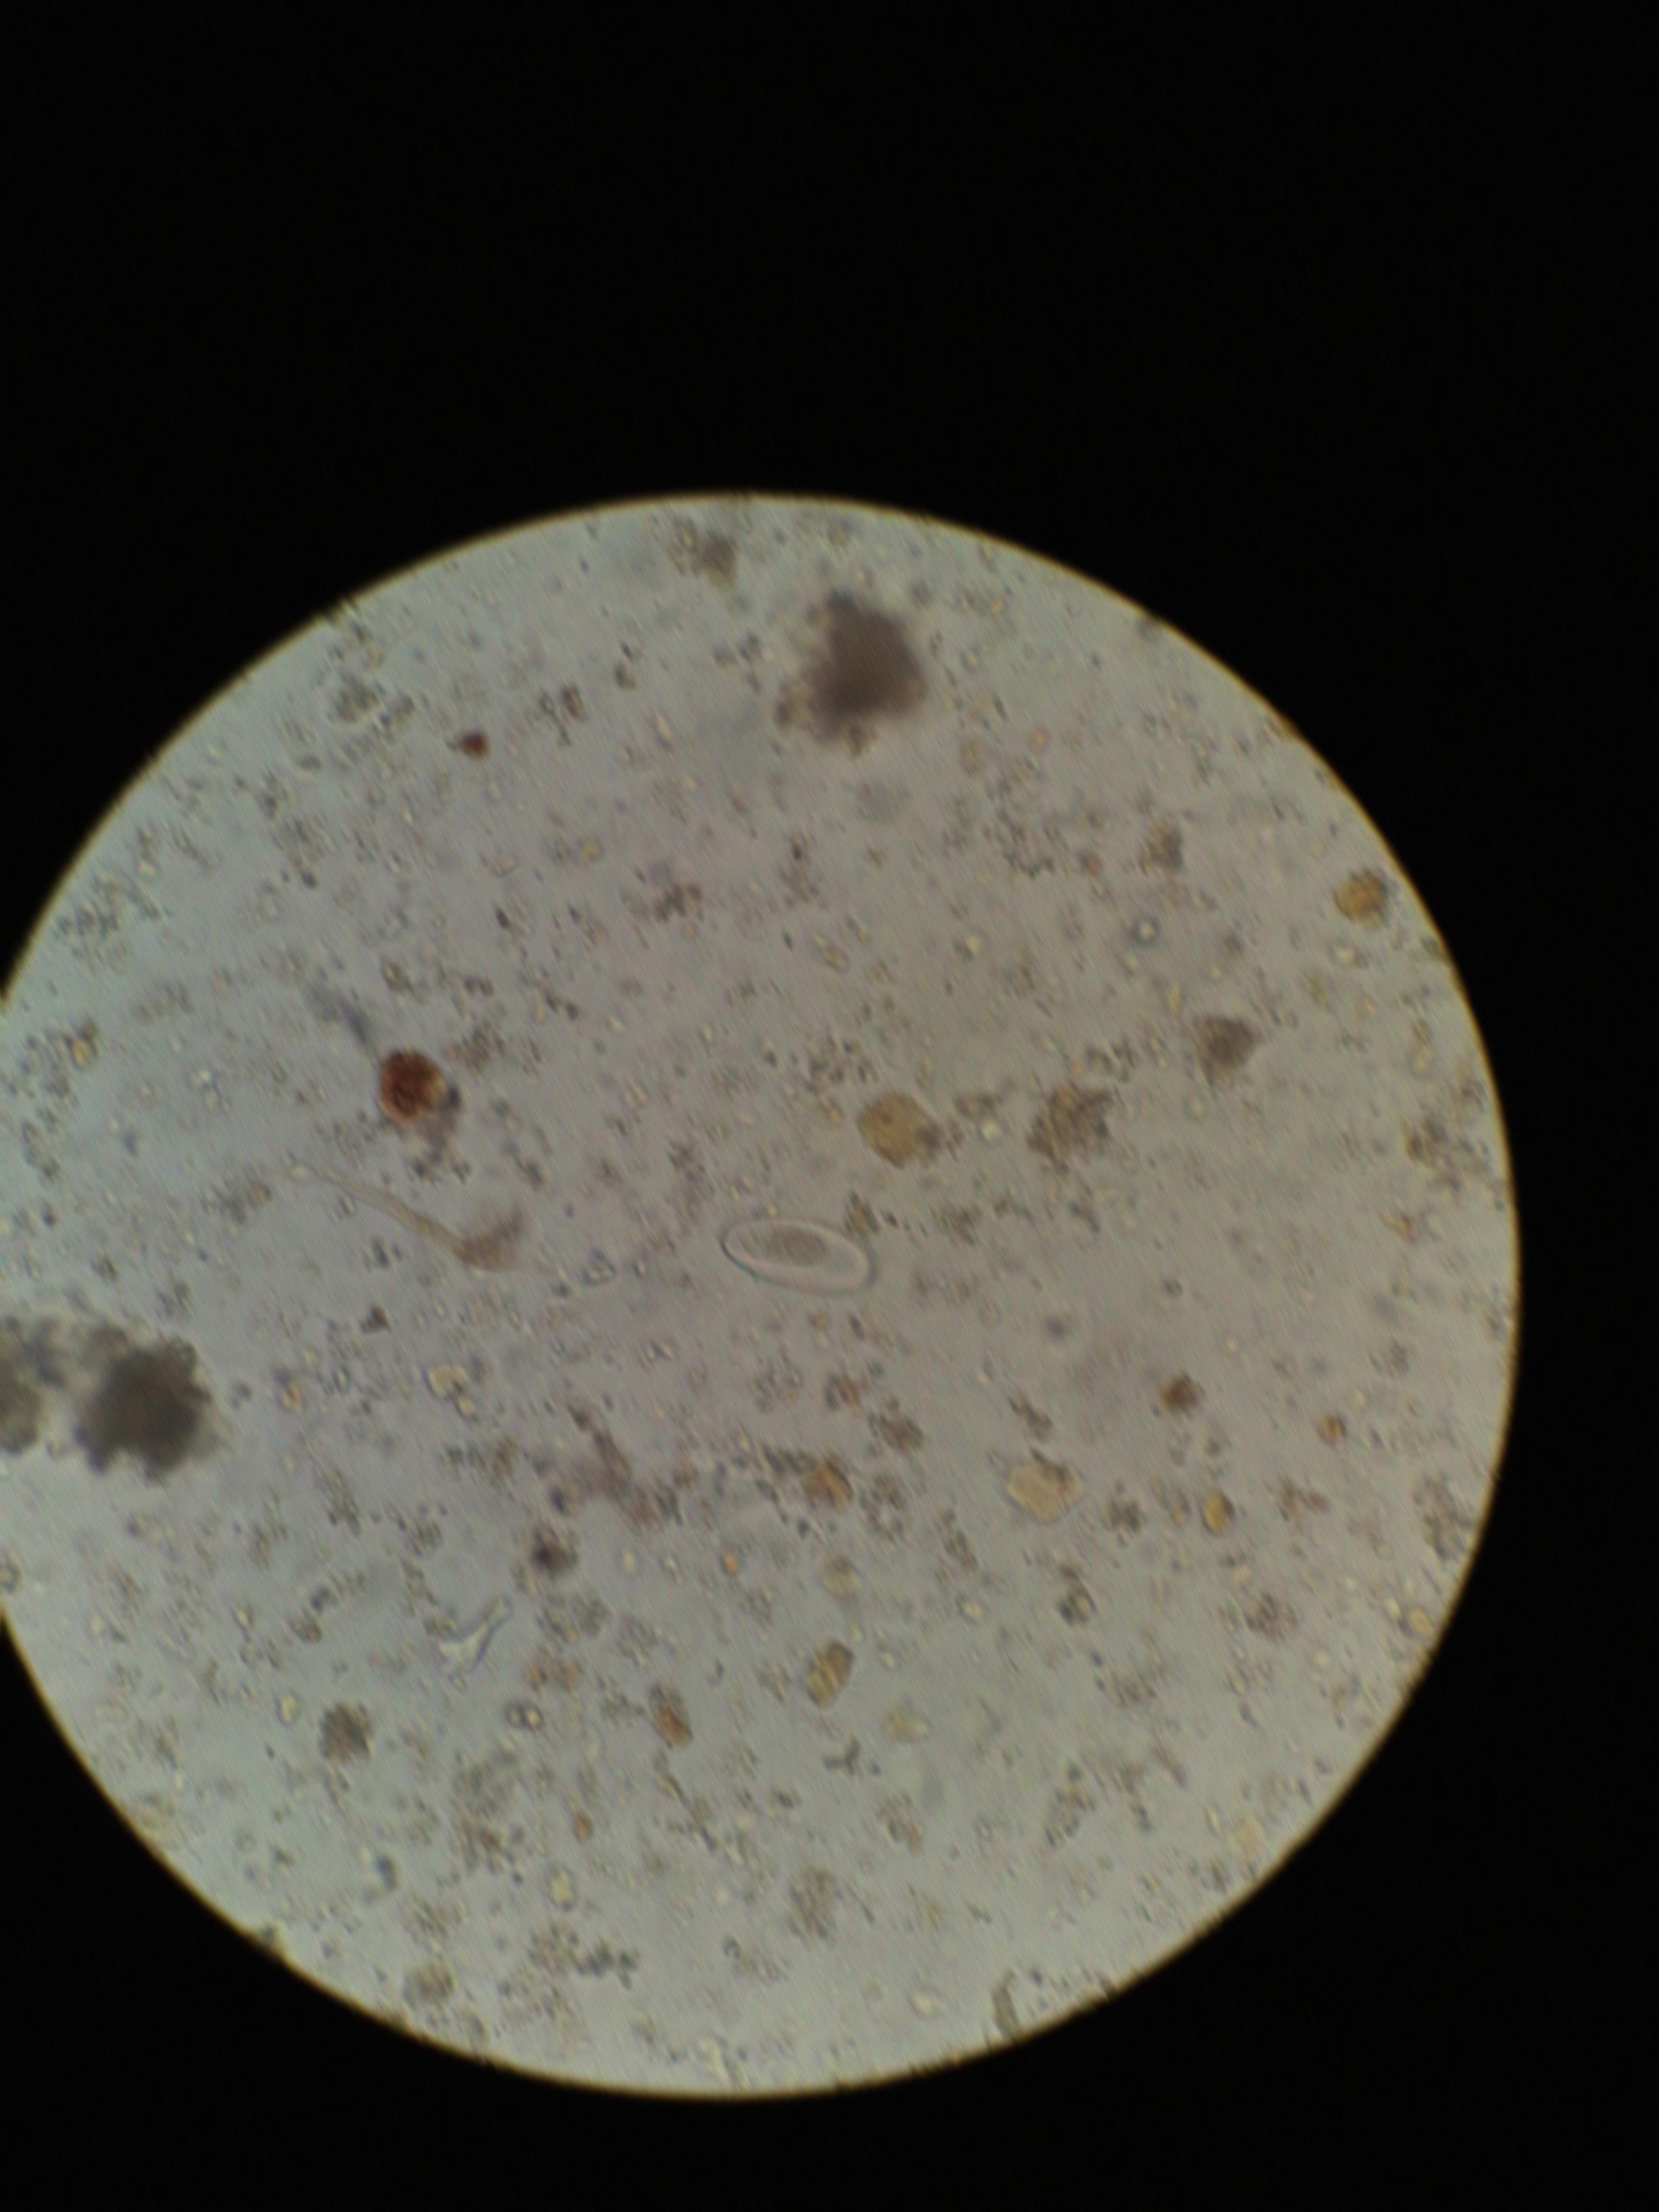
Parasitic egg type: Enterobius vermicularis